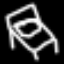
Label: bed